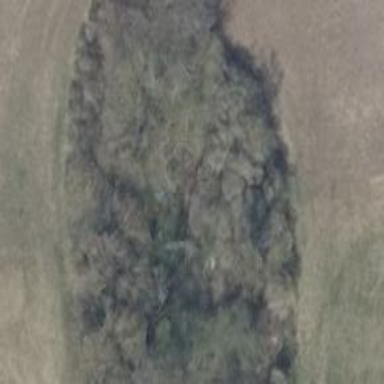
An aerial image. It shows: Deciduous forest dominated by broadleaved trees.